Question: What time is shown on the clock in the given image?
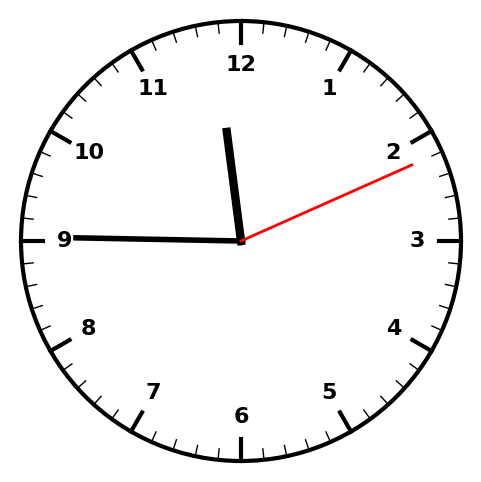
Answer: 11:45:11